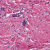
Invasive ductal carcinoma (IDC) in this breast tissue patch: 0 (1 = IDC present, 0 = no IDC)